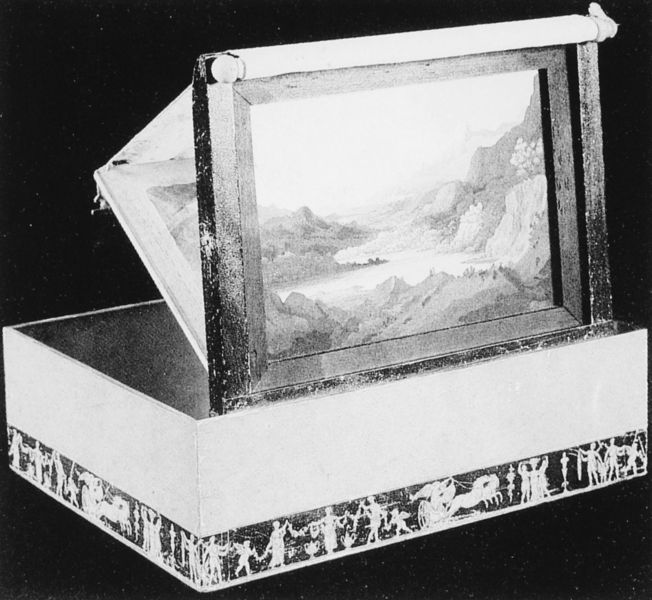
Titel: Portable Diorama
Künstler: John Heaviside Clark
Institution: Privatsammlung
Schlagwörter: wasser, bäume, fluss, landschaft, see, ufer, glas, grau, licht, weiss, rahmen, bild, spiegel, wald, berge, gebirge, vasen, fotografie, antike, schwarzweiß, leinwand, mythologie, kasten, griechisch, klappe, ägypten, dia, klappen, hieroglyphen, fernseher, diorahma, durchlicht